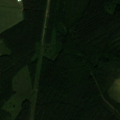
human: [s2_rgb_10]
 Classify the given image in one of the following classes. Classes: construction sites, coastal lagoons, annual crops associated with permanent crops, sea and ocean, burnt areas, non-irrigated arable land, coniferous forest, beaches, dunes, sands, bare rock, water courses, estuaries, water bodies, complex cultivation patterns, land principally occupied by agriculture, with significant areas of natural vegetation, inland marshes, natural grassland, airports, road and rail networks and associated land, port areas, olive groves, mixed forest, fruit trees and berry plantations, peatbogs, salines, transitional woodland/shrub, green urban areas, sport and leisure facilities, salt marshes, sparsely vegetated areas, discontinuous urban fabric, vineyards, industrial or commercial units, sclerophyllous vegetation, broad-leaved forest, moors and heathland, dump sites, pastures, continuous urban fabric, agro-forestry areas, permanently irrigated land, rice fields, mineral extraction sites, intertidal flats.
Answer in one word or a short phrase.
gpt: non-irrigated arable land, coniferous forest, mixed forest, transitional woodland/shrub